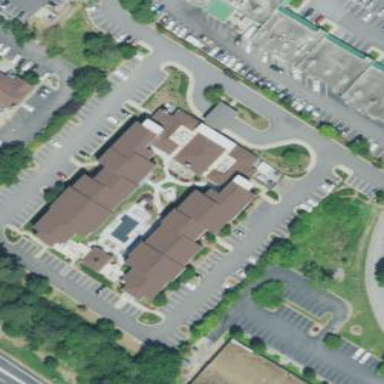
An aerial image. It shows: Hotel building.